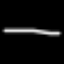
Label: clock